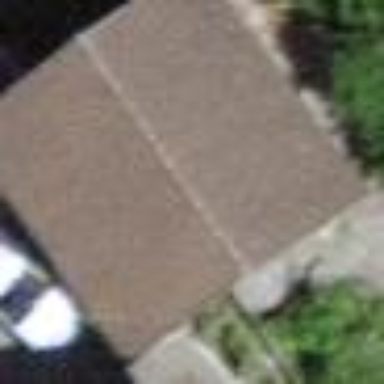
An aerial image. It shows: Garage.